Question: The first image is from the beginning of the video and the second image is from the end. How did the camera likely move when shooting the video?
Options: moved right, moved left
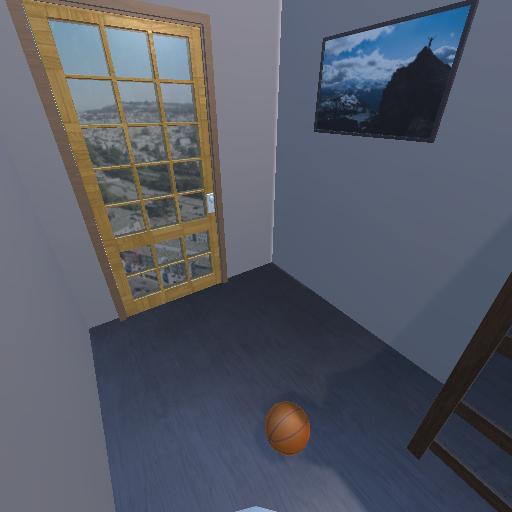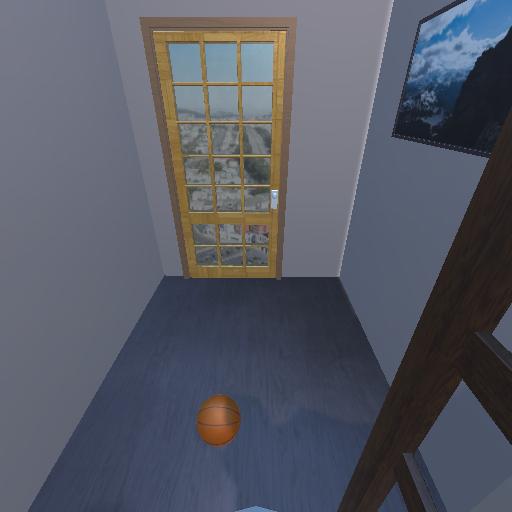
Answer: moved right